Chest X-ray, AP view. Patient: 64 years old, sex M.
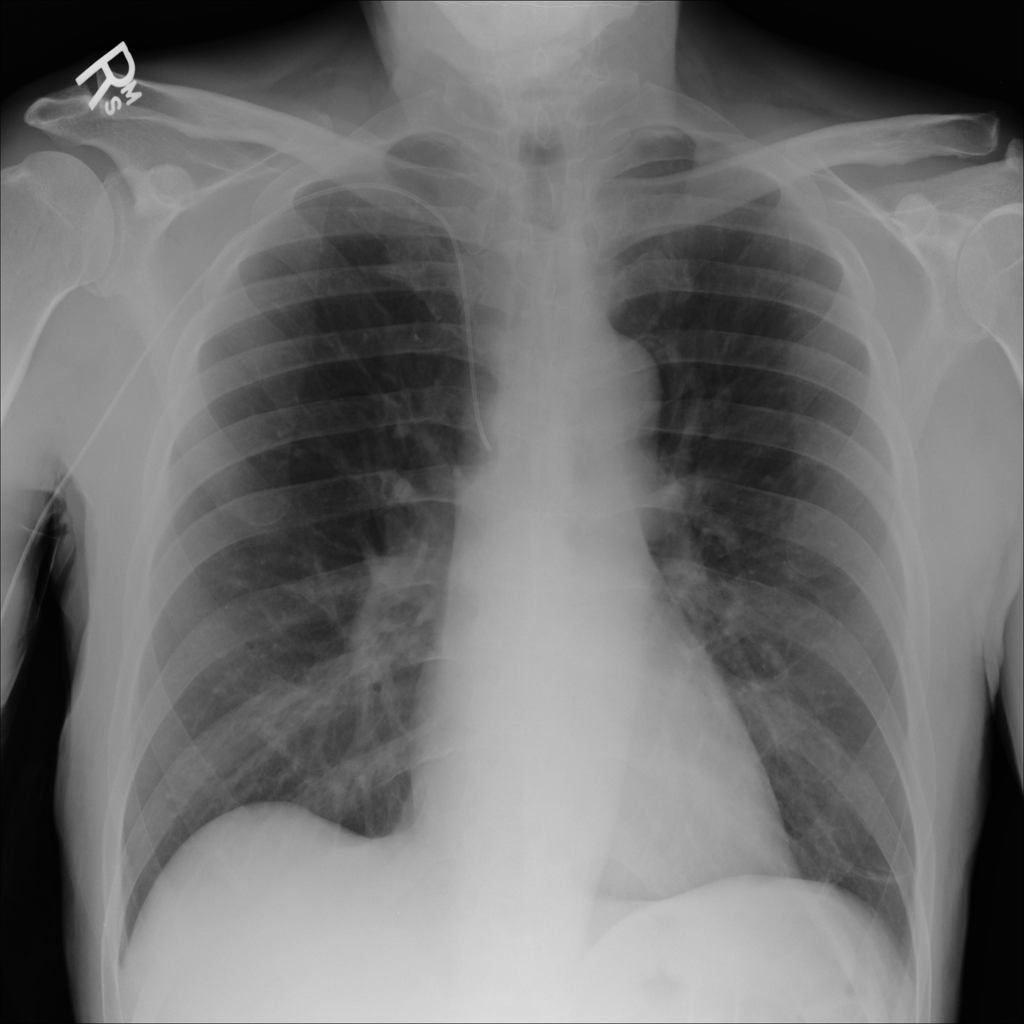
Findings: Atelectasis